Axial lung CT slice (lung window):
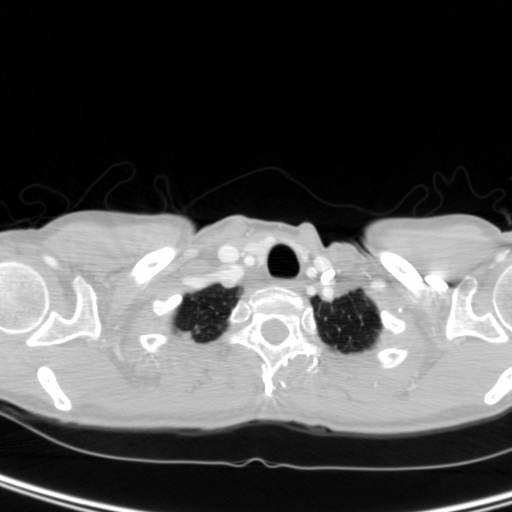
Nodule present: no